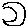
Label: moon